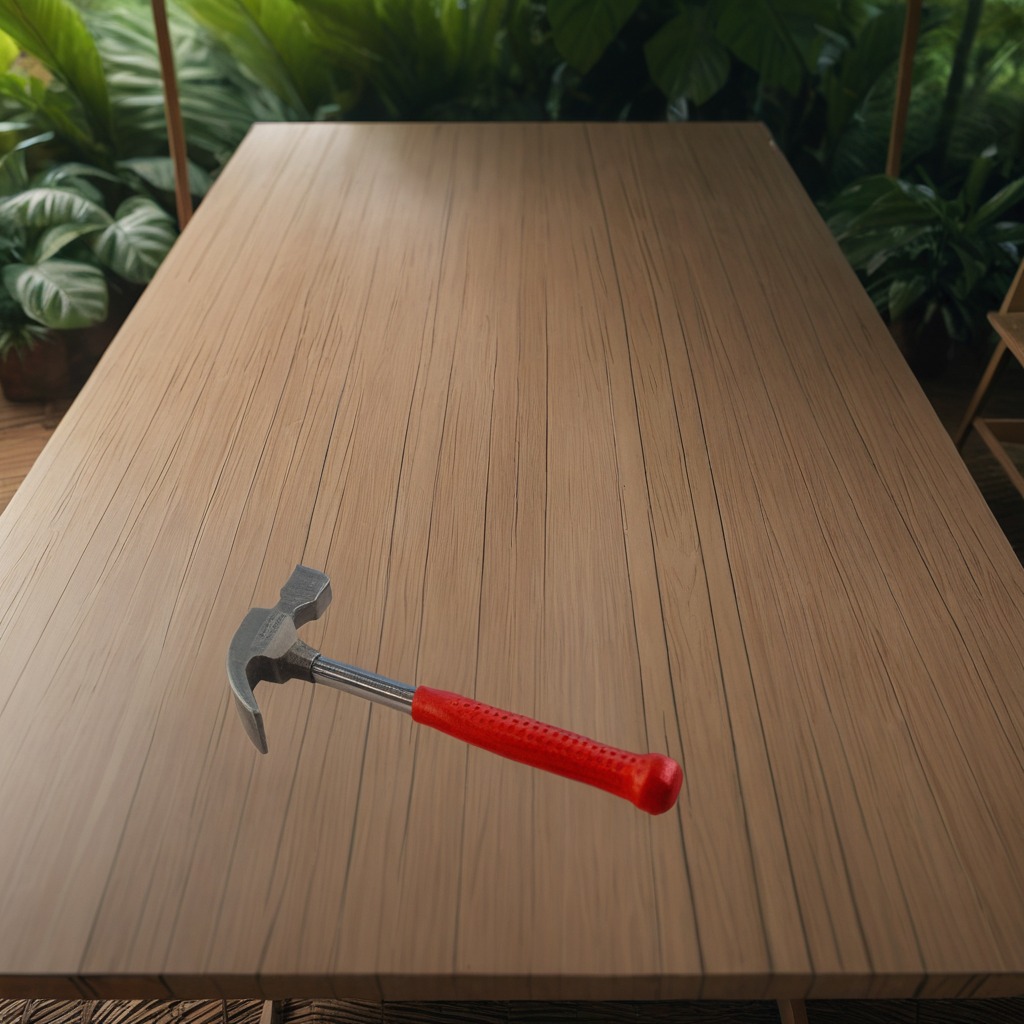
A hammer is lying on the wooden table inside a jungle field workshop tent.